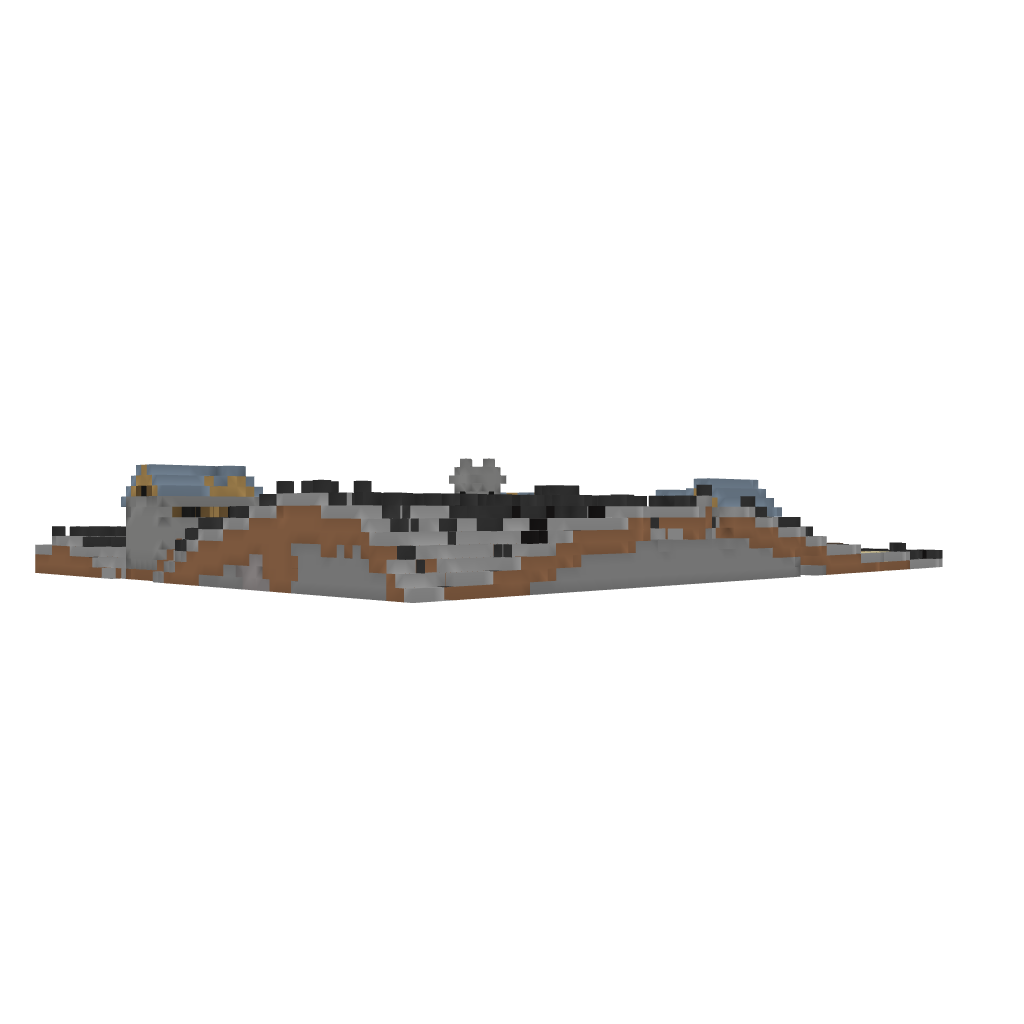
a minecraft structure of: Default NPC town -unfortified-